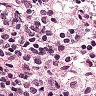
Metastatic tissue present: no